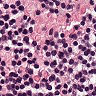
Metastatic tissue present: no